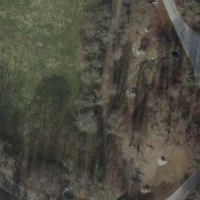
EUNIS habitat code: 52
Species observed at this site:
Rubus caesius